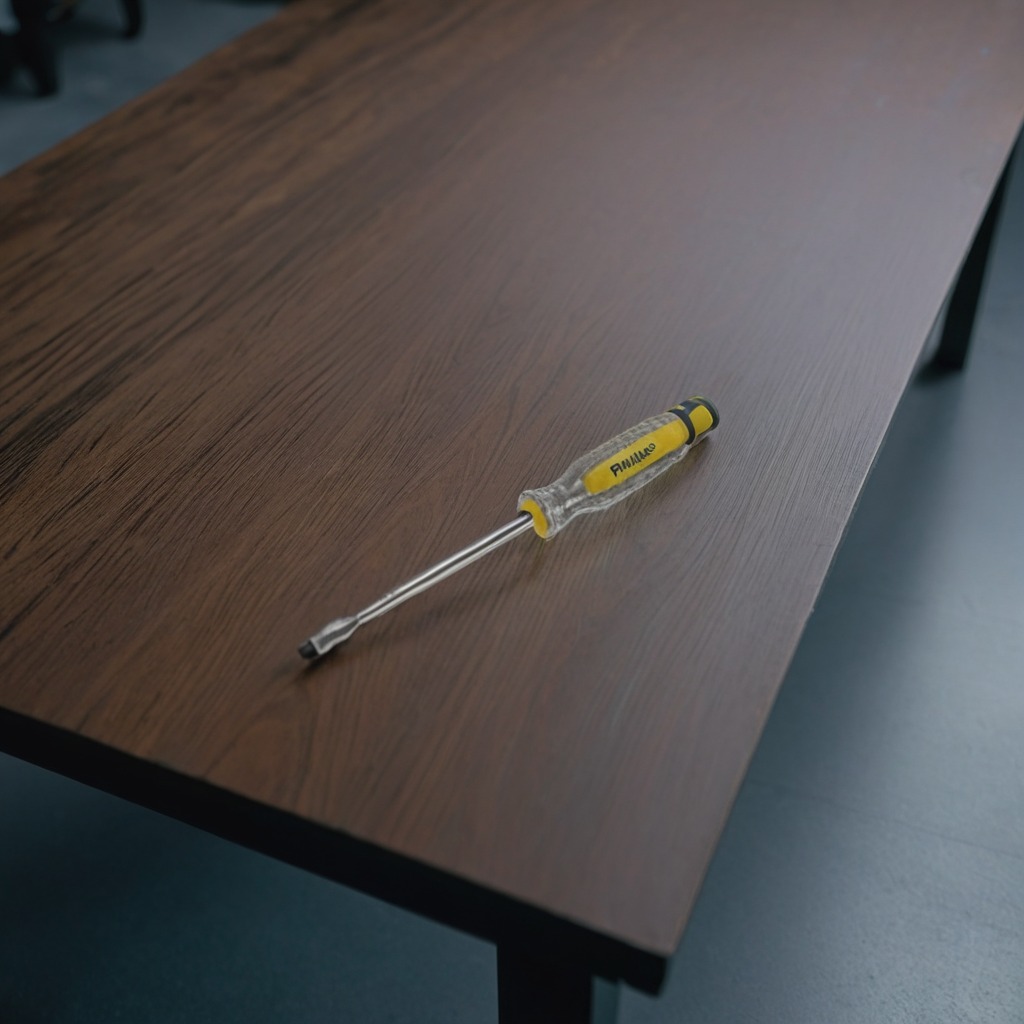
A screwdriver is lying on the old table.